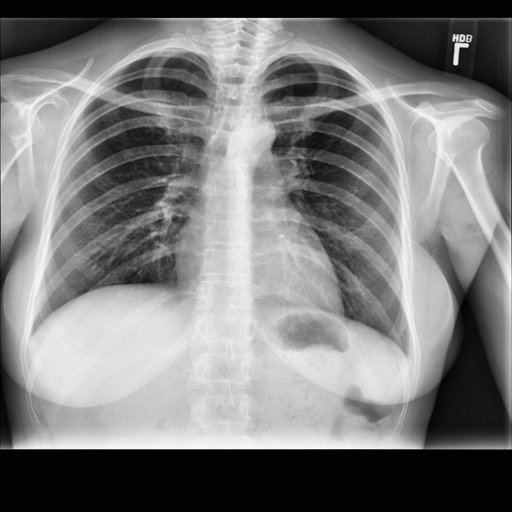
Finding: NORMAL